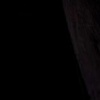
Label: space